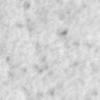
Label: no_change